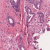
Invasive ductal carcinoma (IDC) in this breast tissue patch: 1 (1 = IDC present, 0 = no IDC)